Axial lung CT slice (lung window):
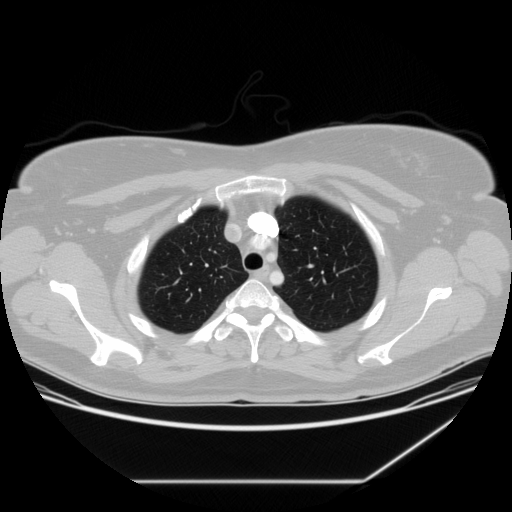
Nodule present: no